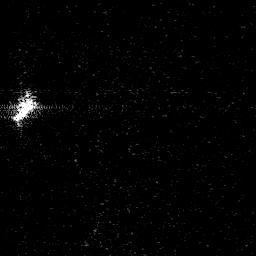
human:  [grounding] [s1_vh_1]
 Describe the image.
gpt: In the satellite image, there is  <ref>1 medium ship </ref> <box>[[3, 37, 13, 48, 0]]</box> located at left.